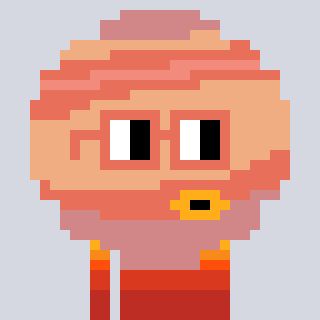
a pixel art character with square orange glasses, a jupiter-shaped head and a teal-colored body on a cool background